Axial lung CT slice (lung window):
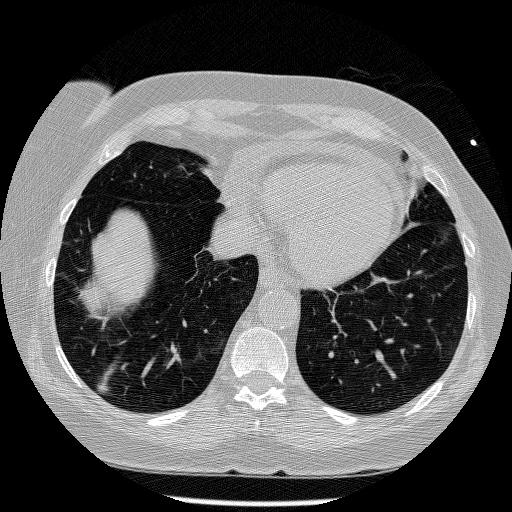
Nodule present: no